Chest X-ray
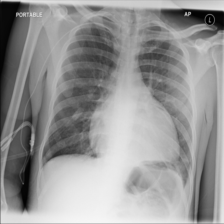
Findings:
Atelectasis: negative
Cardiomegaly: negative
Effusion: positive
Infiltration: negative
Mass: negative
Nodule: negative
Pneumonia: negative
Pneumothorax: negative
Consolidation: negative
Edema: negative
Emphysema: negative
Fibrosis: negative
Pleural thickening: negative
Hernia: negative